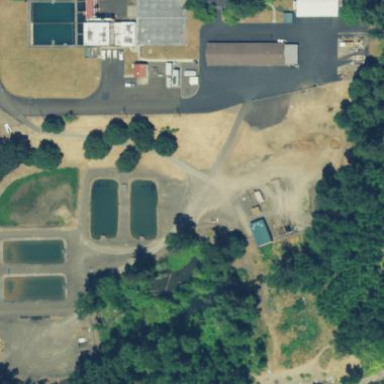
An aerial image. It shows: View of wastewater plant.